Question: I have made a Tabbed Applications with 4 tabs. With the first tab Decors, I have used the <URL> example from apple website. I have edited it so it uses 24 images that scroll vertically across the page.
How do I link each one of my images that I have looped to link to a new ViewController
I have uploaded my project to <URL> for you to see and maybe play around with.

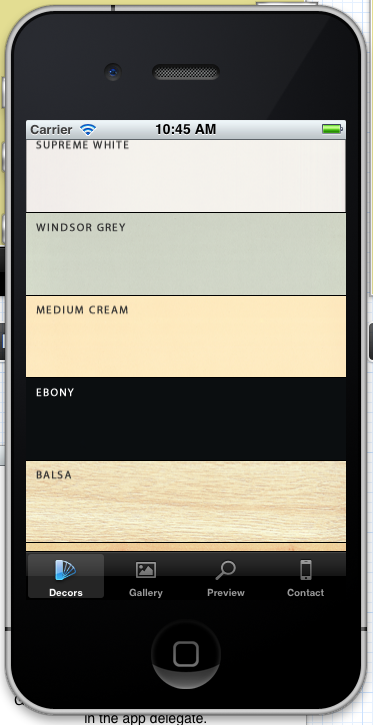
Answer: Give a tag to each of your buttons. If you are using a for loop, the tag can be index counter (i) + 1. Each button can have the same selector
'''
for (int i =0; i<24; i++)
{
//create your button here
[button setTag:(i+1)];
[button addTarget:self action:@selector(buttonClicked:) forControlEvents:UIControlEventTouchUpInside];
}
-(IBAction)buttonClicked:(id)sender{
UIButton *theButton = (UIButton *)sender;
int tag = theButton.tag;
//based on tag, do an action here - move to a different viewcontroller
}
'''